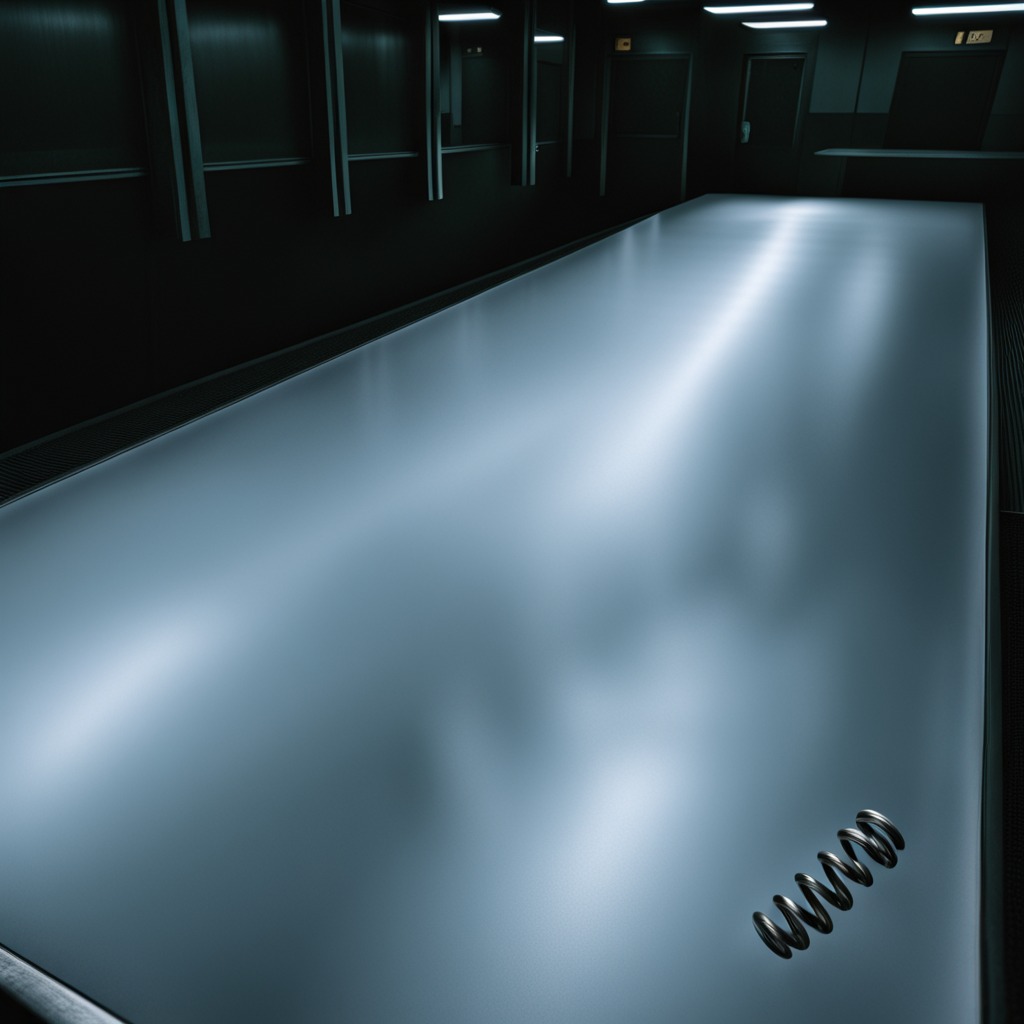
A coiled metal spring is lying on the clean empty table in a railway signal maintenance room lit by harsh overhead fluorescents.